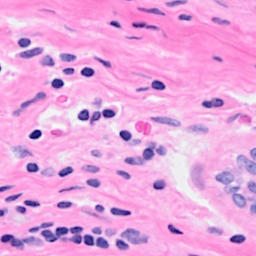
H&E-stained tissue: Breast